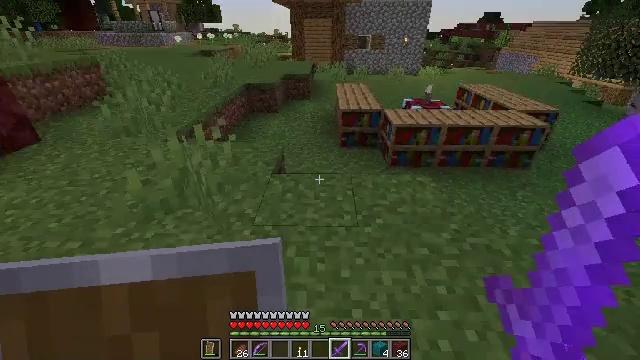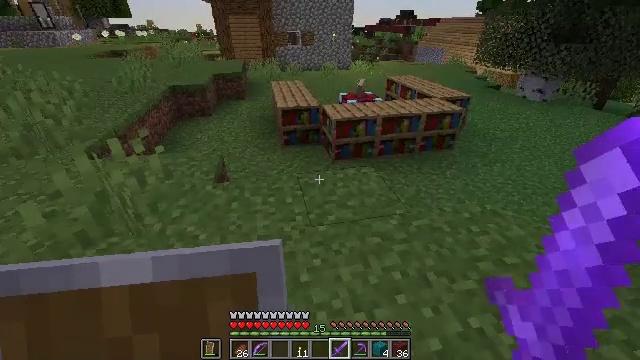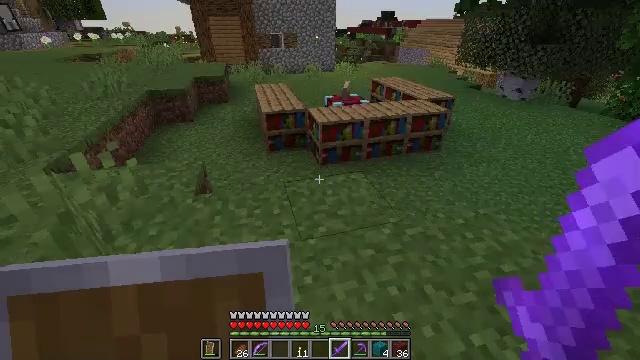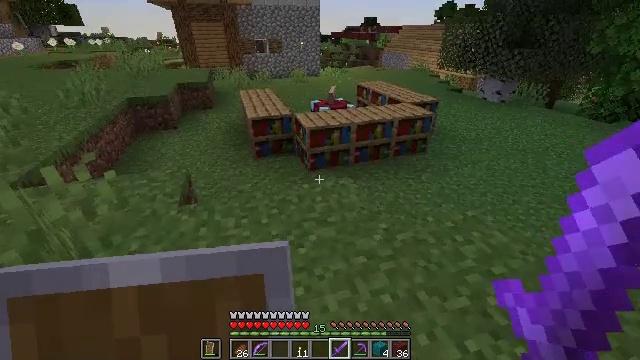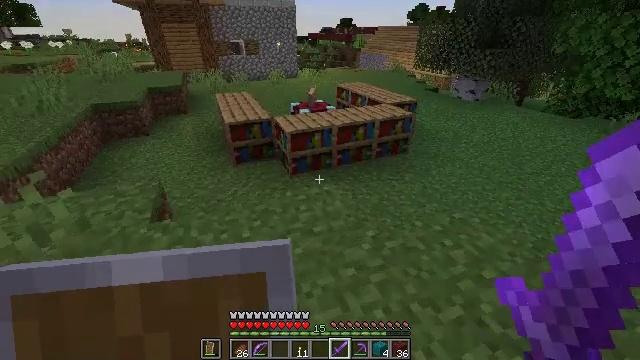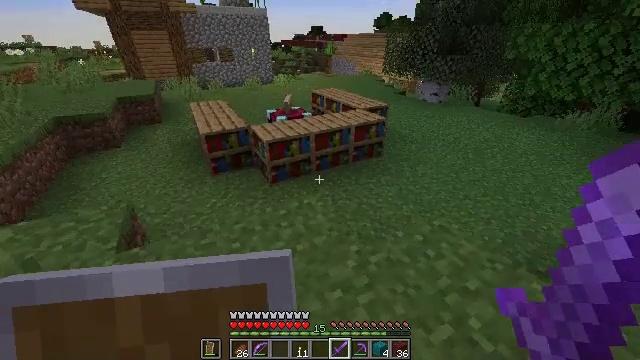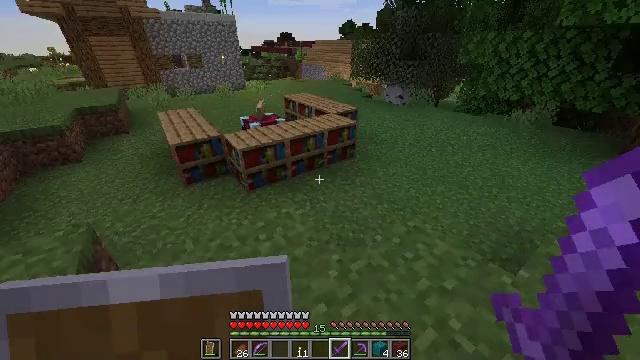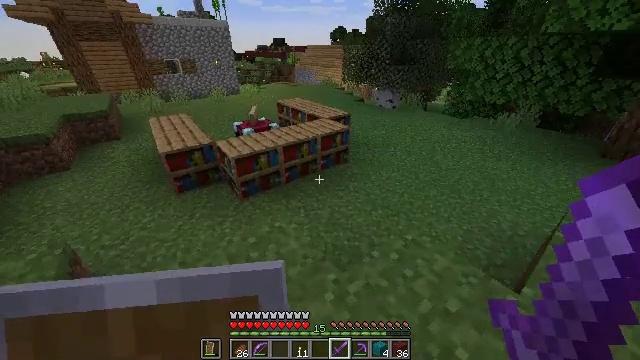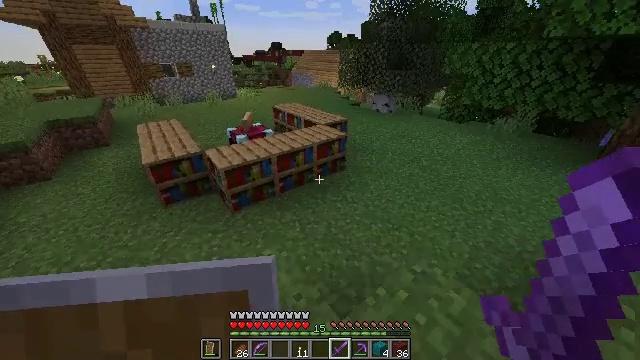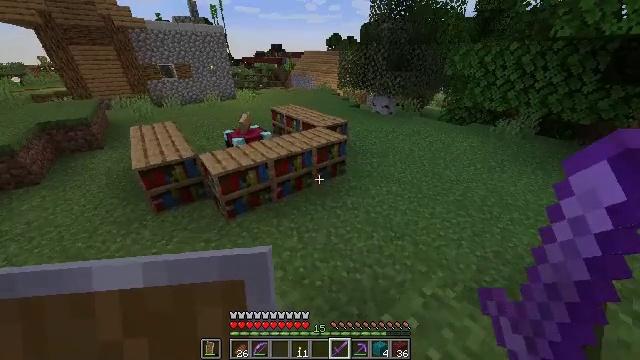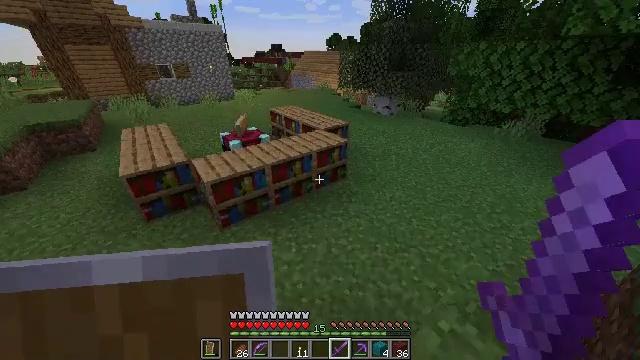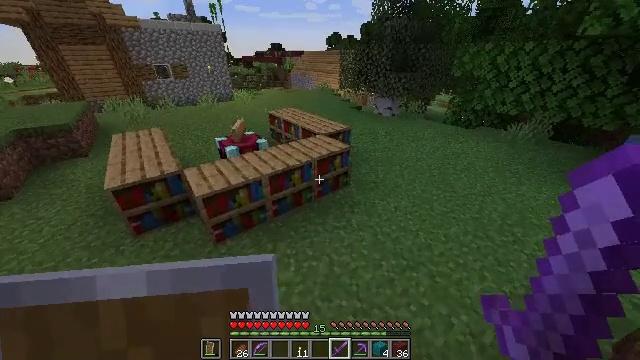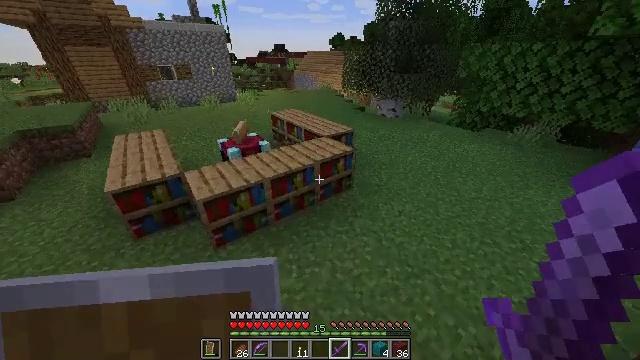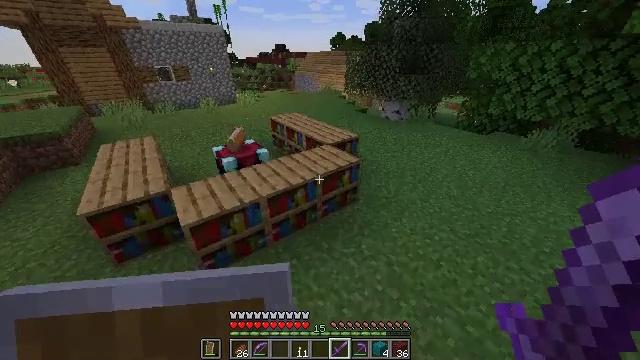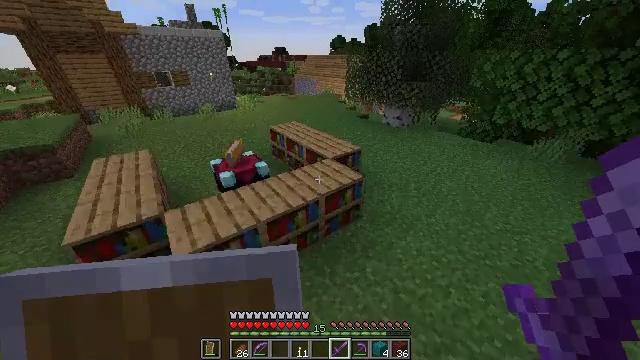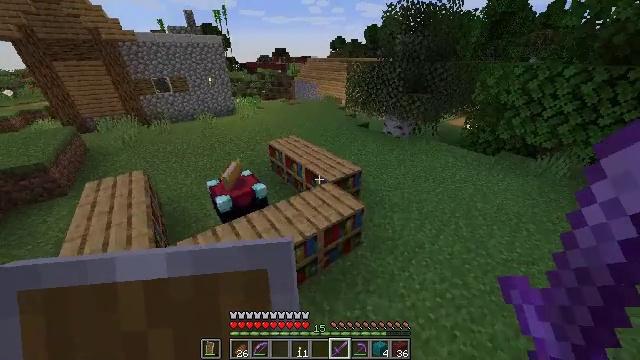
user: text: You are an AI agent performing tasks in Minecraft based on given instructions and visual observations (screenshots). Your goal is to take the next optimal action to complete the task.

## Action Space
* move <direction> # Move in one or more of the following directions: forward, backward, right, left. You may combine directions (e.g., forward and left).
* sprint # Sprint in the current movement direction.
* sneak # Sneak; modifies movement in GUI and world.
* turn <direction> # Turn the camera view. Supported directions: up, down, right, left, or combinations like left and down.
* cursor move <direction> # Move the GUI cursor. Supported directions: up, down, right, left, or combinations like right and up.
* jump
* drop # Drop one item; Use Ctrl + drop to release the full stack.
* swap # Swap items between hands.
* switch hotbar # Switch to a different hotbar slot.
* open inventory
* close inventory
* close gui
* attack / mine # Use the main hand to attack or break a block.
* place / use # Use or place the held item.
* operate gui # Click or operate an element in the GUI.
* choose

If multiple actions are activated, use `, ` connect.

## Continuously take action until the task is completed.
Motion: motion action
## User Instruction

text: Craft an ender eye in the crafting table.
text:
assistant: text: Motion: move forward, turn right
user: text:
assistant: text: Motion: move forward, turn right
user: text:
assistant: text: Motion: turn right
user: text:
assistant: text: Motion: move forward, turn right
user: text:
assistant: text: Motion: move forward, turn right
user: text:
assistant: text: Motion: move forward, turn right
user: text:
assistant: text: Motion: move forward, turn right
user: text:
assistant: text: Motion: move forward
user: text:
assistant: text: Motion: move forward
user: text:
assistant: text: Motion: move forward
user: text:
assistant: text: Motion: move forward
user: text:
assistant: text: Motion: move forward
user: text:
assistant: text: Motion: move forward
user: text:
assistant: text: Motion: move forward, jump
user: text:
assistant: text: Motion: move forward, jump
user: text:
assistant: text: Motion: move forward, jump
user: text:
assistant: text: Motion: move forward, jump
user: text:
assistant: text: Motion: move forward
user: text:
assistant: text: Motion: move forward
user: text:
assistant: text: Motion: move forward
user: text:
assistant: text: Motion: move forward
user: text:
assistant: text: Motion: move forward
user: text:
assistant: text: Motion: move forward
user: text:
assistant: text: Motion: move forward
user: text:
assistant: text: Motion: move forward
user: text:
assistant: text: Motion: move forward
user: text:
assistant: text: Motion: move forward, turn left
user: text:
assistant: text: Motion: move forward, turn left and up
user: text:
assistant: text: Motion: move forward, turn left and up
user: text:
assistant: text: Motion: move forward, turn left